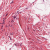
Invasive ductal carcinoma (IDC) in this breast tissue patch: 0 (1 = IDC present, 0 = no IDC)